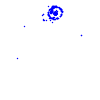
Particle: kaon